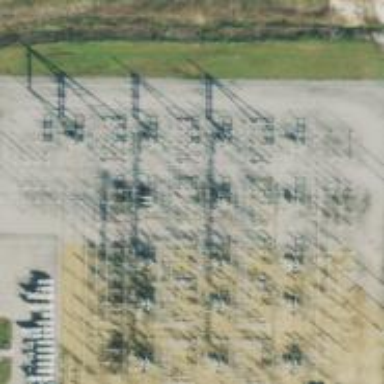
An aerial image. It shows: Switch used for power control.